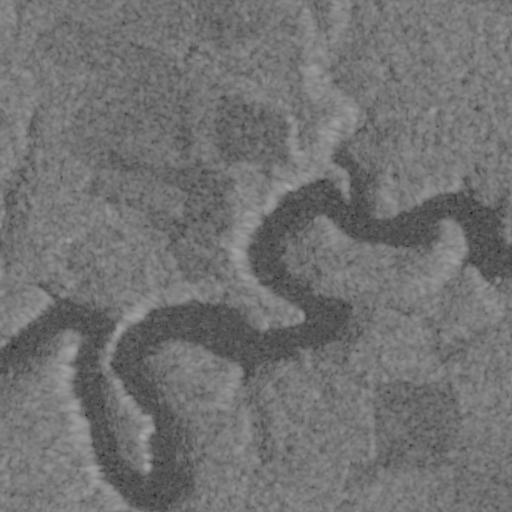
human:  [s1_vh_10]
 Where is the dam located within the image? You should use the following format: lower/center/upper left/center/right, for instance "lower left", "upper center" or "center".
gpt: The dam is located in the center left of the image.
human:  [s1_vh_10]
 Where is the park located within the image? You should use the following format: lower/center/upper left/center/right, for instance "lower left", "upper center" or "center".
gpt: The park is located in the upper center of the image.
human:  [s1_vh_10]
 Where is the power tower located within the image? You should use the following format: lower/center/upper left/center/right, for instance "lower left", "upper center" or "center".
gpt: There is no power tower in the image.

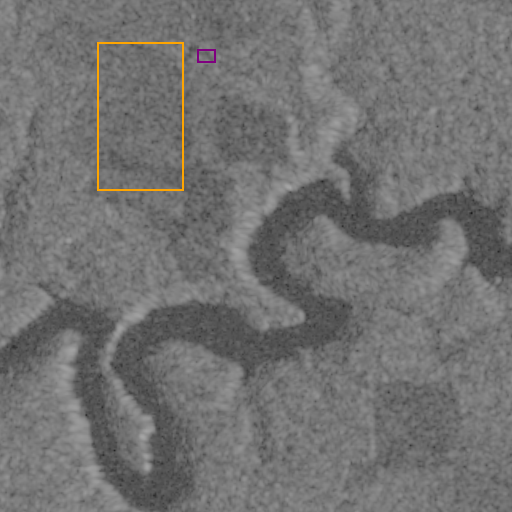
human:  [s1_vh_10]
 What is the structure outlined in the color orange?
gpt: The structure outlined in orange is a crop field.
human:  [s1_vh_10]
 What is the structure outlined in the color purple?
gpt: The structure outlined in purple is a park.
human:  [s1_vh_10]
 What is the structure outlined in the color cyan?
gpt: There is no cyan outline.